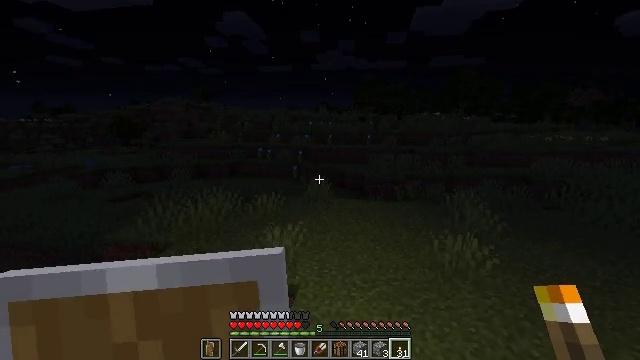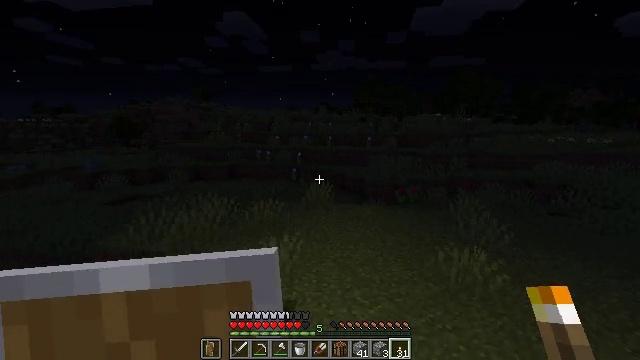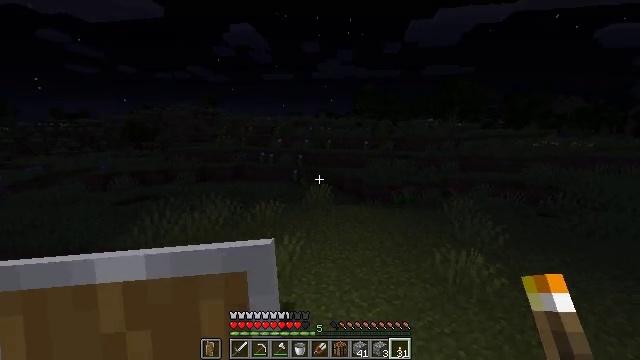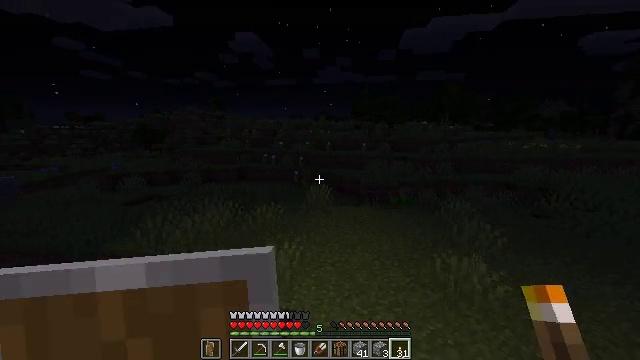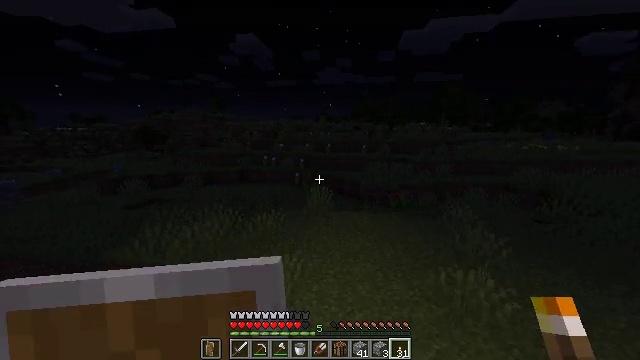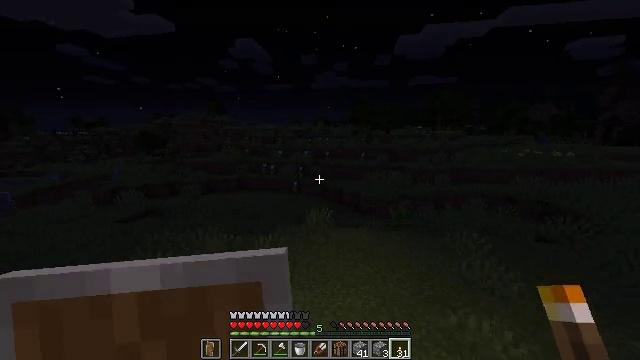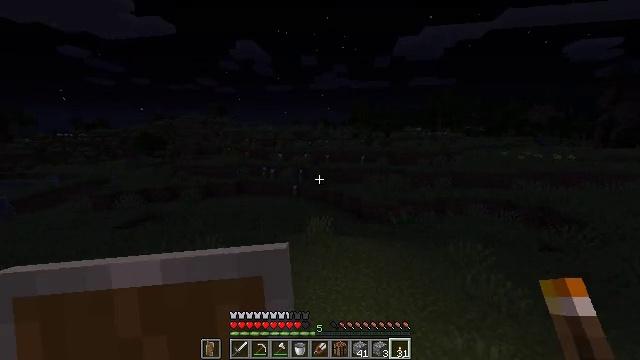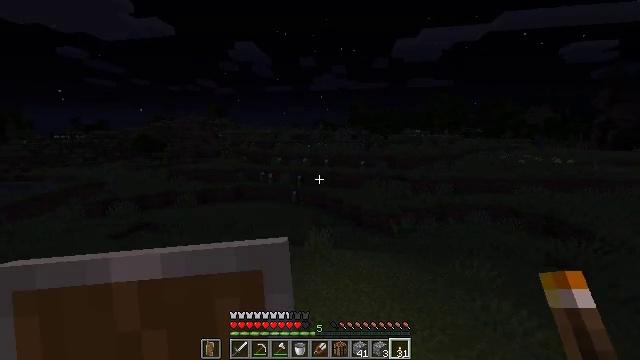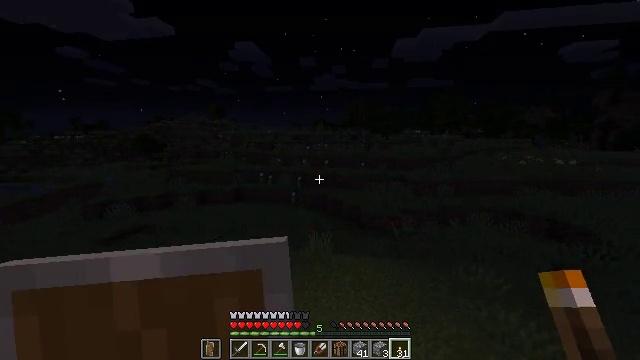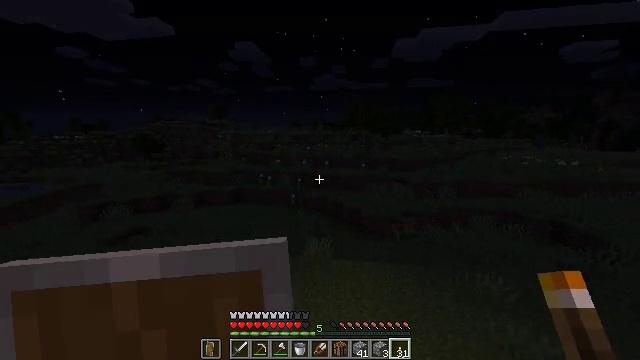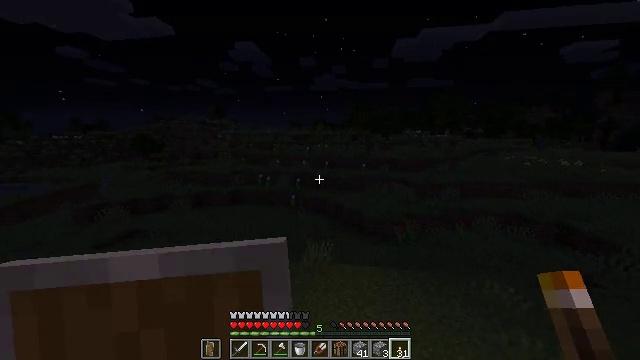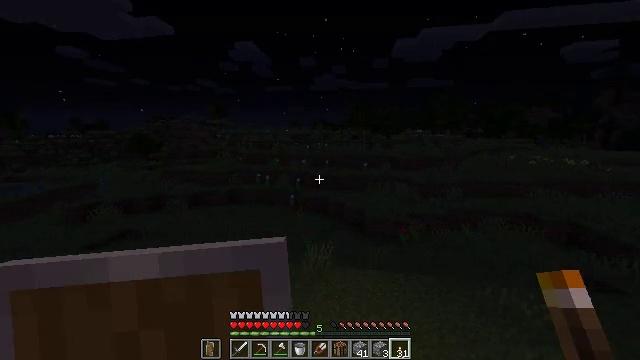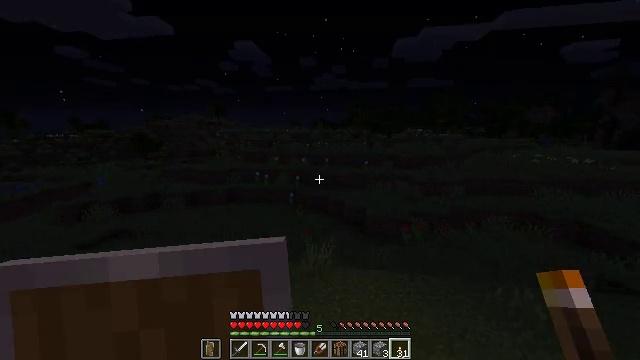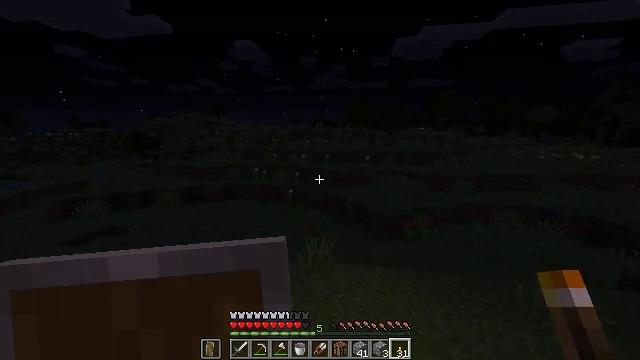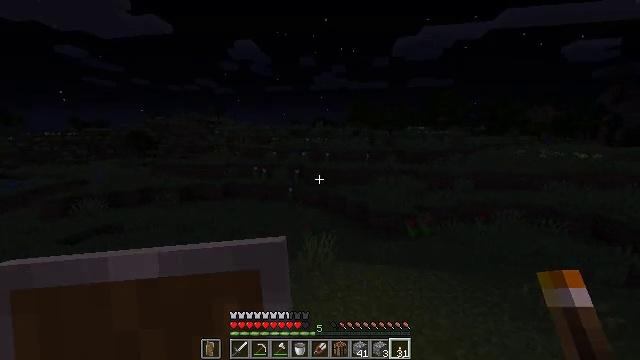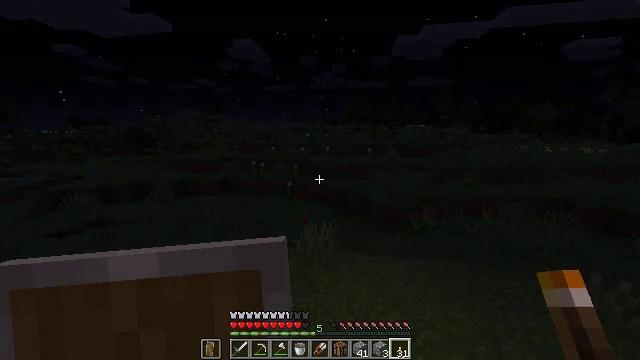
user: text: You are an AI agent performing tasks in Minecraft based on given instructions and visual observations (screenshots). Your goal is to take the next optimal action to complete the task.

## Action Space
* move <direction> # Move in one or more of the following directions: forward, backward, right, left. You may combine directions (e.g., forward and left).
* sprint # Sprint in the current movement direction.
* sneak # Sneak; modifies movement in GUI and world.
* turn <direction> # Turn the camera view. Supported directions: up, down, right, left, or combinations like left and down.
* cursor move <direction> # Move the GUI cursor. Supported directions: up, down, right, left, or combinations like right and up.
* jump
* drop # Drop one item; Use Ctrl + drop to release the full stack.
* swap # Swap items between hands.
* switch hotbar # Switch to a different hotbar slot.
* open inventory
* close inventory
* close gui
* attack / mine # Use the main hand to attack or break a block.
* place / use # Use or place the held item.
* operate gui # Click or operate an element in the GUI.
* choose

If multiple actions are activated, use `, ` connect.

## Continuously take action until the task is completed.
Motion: motion action
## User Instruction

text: Kill the chicken.
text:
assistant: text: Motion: move forward, sprint
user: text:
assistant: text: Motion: move forward, sprint
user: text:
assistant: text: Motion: move forward, sprint
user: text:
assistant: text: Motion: move forward, sprint, jump
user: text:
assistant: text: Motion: move forward, jump
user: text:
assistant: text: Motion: move forward, jump
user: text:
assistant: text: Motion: move forward, jump
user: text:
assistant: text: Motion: move forward, jump
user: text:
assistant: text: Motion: move forward, jump
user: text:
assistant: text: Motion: move forward, jump
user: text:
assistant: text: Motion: move forward, jump
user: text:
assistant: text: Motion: move forward
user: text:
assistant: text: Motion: move forward
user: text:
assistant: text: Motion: move forward
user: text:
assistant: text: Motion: move forward, sprint
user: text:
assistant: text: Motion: move forward, sprint
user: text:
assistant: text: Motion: move forward, sprint
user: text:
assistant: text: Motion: move forward, sprint, jump
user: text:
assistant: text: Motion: move forward, jump
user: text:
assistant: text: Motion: move forward, jump
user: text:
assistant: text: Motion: move forward, jump
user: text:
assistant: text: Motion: move forward, jump
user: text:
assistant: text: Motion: move forward, jump
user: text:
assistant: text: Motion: move forward, jump
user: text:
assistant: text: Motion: move forward, jump
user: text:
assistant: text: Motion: move forward, jump
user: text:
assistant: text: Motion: move forward, jump
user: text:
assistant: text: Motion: move forward, jump
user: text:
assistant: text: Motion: move forward, jump
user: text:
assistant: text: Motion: move forward, jump